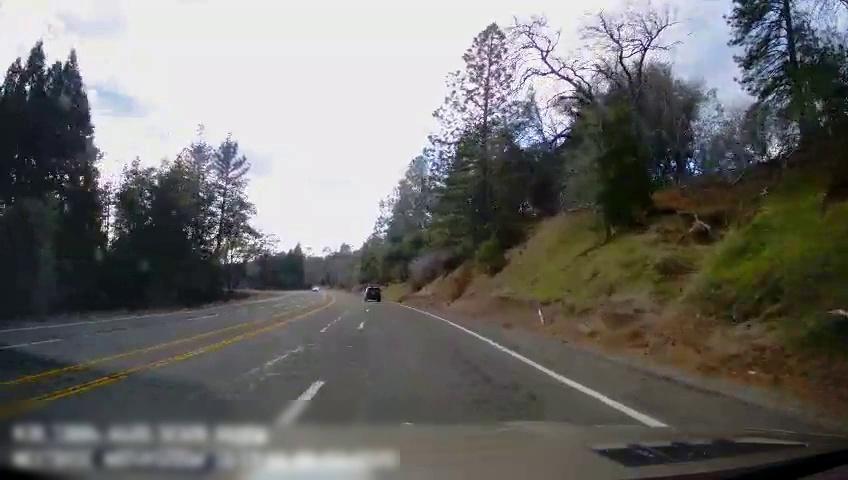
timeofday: Day
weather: Cloudy
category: Drivable Space
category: Vehicles | SUV
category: Lanes | Opposite Lane
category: Lanes | Alternate Lane
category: Lanes | Alternate Lane
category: Lanes | Current Lane
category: Lanes | Current Lane